Question: I have a DockPanel and it contains a ScrollViewer [ center aligned ] and a button on left and right .
My xaml is like
'''
<DockPanel LastChildFill="True">
<Button VerticalAlignment="Stretch" HorizontalAlignment="Stretch" DockPanel.Dock="Left">Left</Button>
<Button VerticalAlignment="Stretch" HorizontalAlignment="Stretch" DockPanel.Dock="Right">Right</Button>
<ScrollViewer Name="scrollAreaPageView" HorizontalAlignment="Center" VerticalAlignment="Center"
HorizontalScrollBarVisibility="Auto" VerticalScrollBarVisibility="Auto"
</ScrollViewer>
</DockPanel>
'''
And it generates the output as expected , but Left and right butons are not stretched fully to left and right to the ScrollViewer( They are on corners only).
The screen shot of output is
How can i make it stretch fully to left and right of center scrollViewer
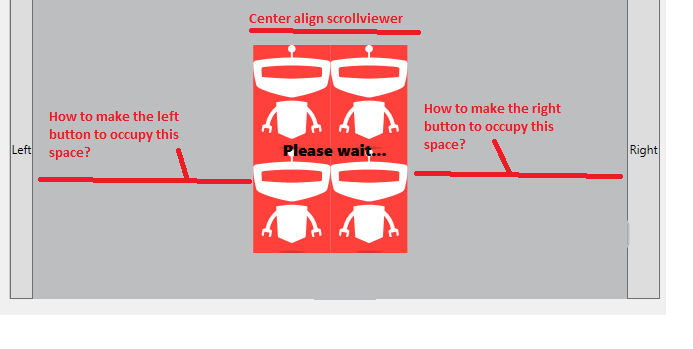
Answer: A 'DockPanel' may not be ideal in this scenario you may perhaps use 'Grid' here with the desired column definition
sample
'''
<Grid>
<Grid.ColumnDefinitions>
<ColumnDefinition />
<ColumnDefinition Width="auto" />
<ColumnDefinition />
</Grid.ColumnDefinitions>
<Button>Left</Button>
<ScrollViewer Name="scrollAreaPageView"
HorizontalAlignment="Center"
VerticalAlignment="Center"
Grid.Column="1">
</ScrollViewer>
<Button Grid.Column="2">Right</Button>
</Grid>
'''
in above example the space available after subtracting the space required b
---
I attempted to do it pure xaml, this approach will helo you achieve the desired without code behind. here is the example
'''
<Grid>
<Grid>
<Grid.ColumnDefinitions>
<ColumnDefinition />
<ColumnDefinition Width="{Binding ActualWidth,ElementName=scrollAreaPageView}" />
<ColumnDefinition />
</Grid.ColumnDefinitions>
<Button>Left</Button>
<Button Grid.Column="2">Right</Button>
</Grid>
<ScrollViewer HorizontalAlignment="Center"
VerticalAlignment="Center"
Margin="50,0"
Name="scrollAreaPageView"
HorizontalScrollBarVisibility="Auto">
</ScrollViewer>
</Grid>
'''
'Margin' in the 'scrollAreaPageView' element defines minimum width of the buttons. give it a try and see if that helps